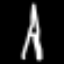
Label: The Eiffel Tower